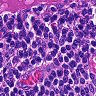
Metastatic tissue present: no